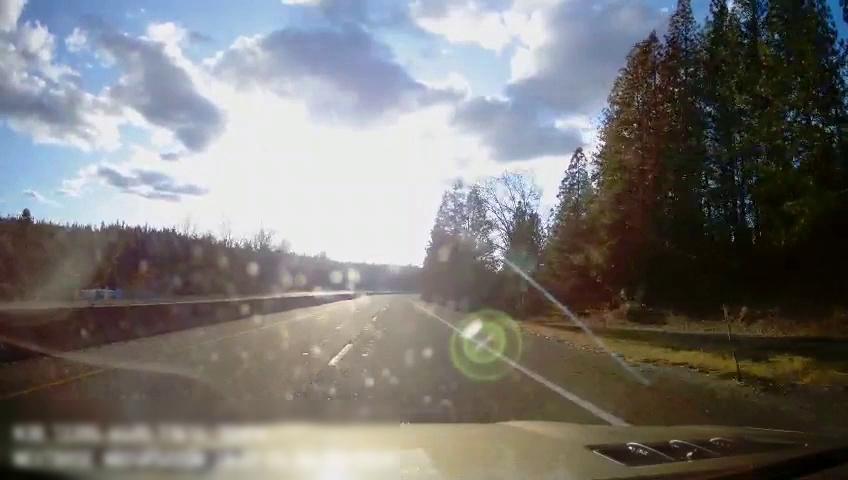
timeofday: Day
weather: Sunny
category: Drivable Space
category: Drivable Space
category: Lanes | Alternate Lane
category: Lanes | Current Lane
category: Lanes | Current Lane